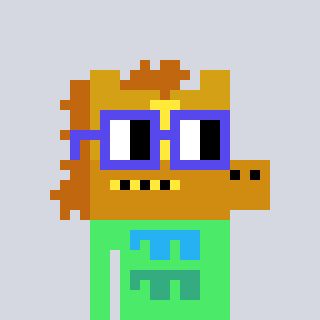
a pixel art character with square blue glasses, a yellow horse-shaped head and a teal-colored body on a cool background